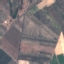
Land use / land cover class: PermanentCrop